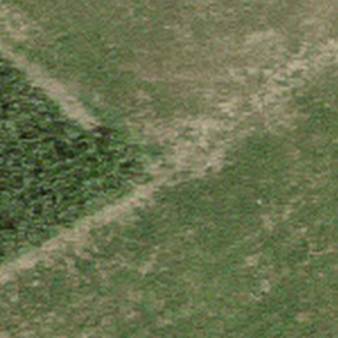
Label: other